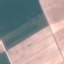
Label: AnnualCrop